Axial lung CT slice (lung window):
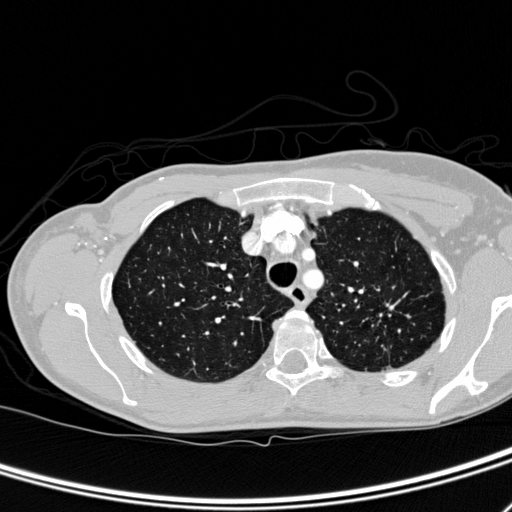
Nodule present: no